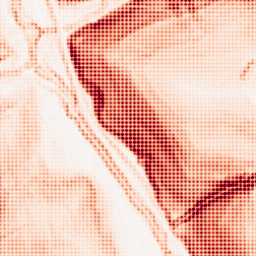
Category: morphological
Decomposition family: morphological_gradient
Decomposition parameters: size: 3
shape: disk
Upsampling method: sinc_blackman
Upsampling parameters: scale: 4
kernel_size: 4
Upsampling scale: 4